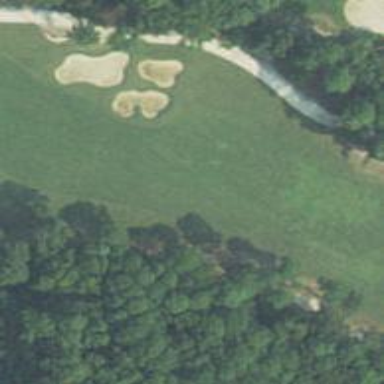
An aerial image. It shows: Golf bunker filled with natural sand.